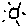
Label: sun